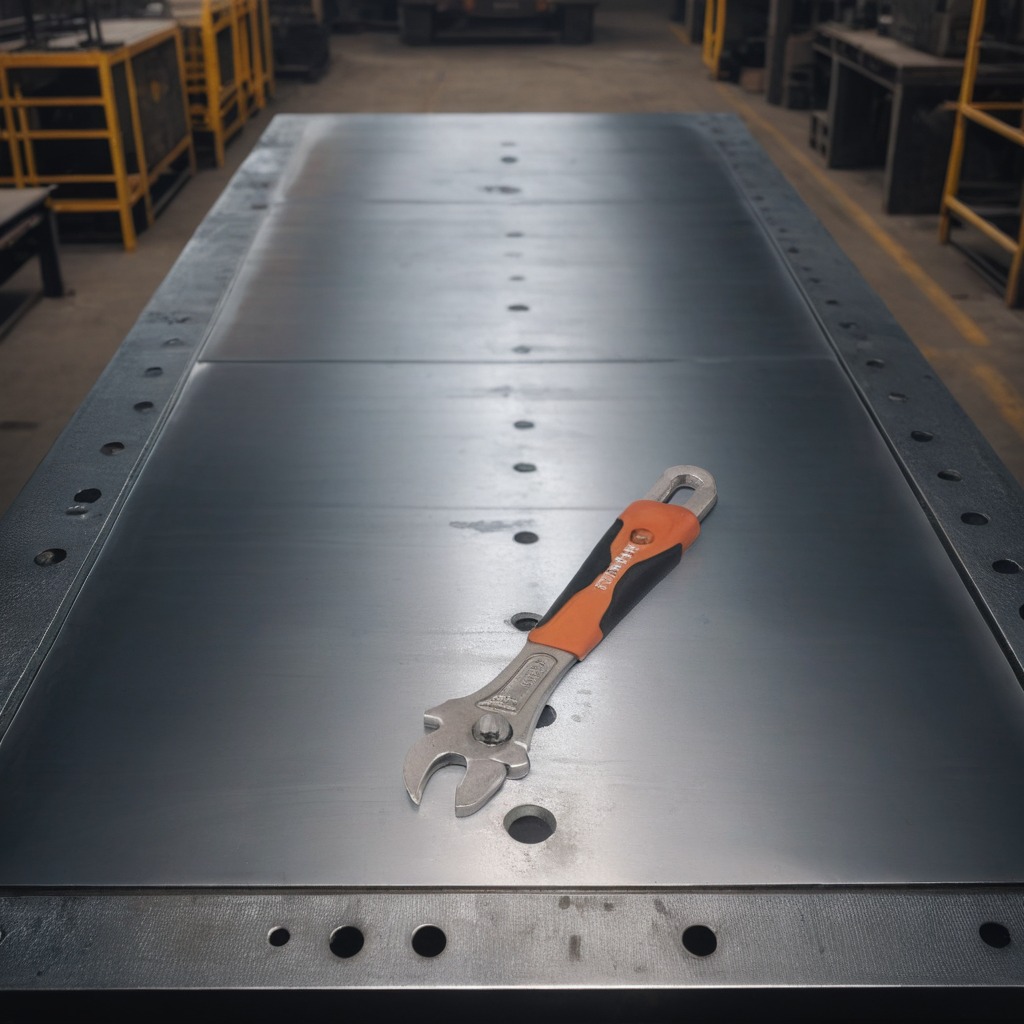
A wrench is lying on the cold steel table in a mining workshop.